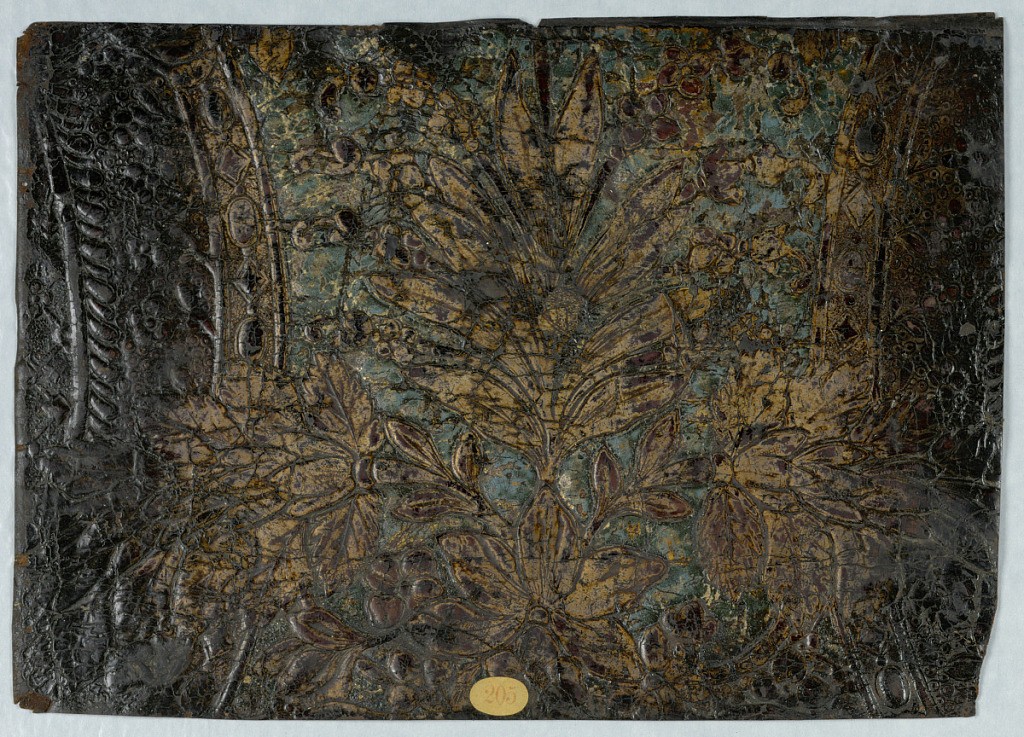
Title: Sidewall
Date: ca. 1730
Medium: Leather, stamped, painted, gilded
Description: Central floral-foliate motif, with a band of geometric shapes on either side, alternating between oval and dimond shapes. At bottom center, a sticker stamped "205".